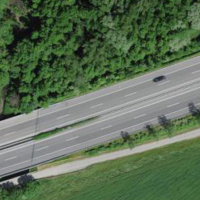
EUNIS habitat code: 57
Species observed at this site:
Milvus milvus